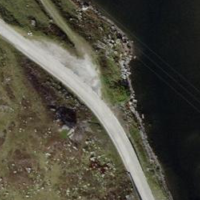
EUNIS habitat code: 26
Species observed at this site:
Arnica montana
Tussilago farfara